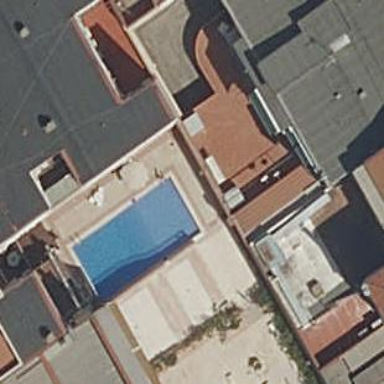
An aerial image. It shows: Swimming pool located in leisure land.